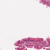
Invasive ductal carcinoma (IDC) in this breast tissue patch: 0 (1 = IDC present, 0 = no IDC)